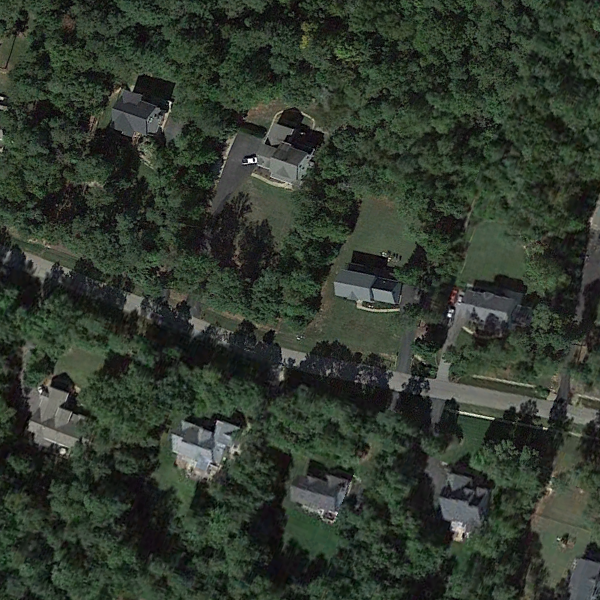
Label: MediumResidential